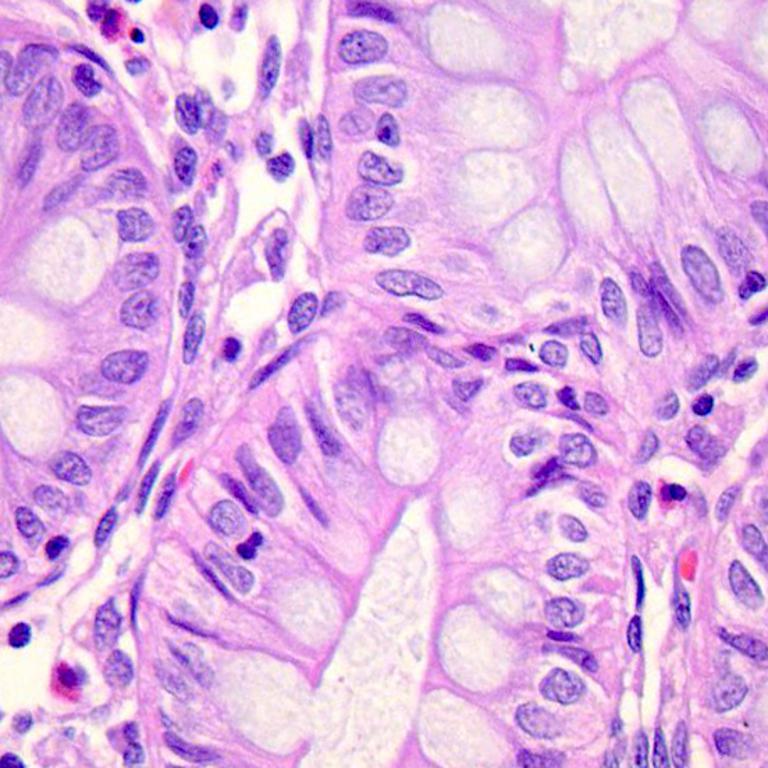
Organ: colon
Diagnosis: benign